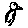
Label: bird